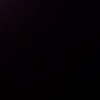
Label: space